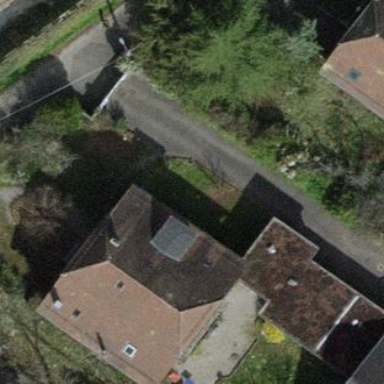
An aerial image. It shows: View of roof of building.